Question: Recently I came across a .NET color chart based on their hue and brightness value. What stroke me is the crazy grayscale chart. For example, DarkGray is actually lighter then Gray ? Also, I can't see any logic in the gradation of rgb values, it goes from 0 to 105 to 128 ?
'''
0 : Black
105 : DimGray
128 : Gray
169 : DarkGray!
192 : Silver
211 : LightGray
220 : Gainsboro
245 : Ghostwhite
255 : White
'''
<URL>

What I want is a GrayScaleBrushes class which behaves exactly like the Brushes class, but with my custom scheme, like :
'''
GrayScaleBrushes.Pct05
GrayScaleBrushes.Pct10
GrayScaleBrushes.Pct15
..all the way to.Pct95
...
ie: e.FillRectangle( GrayScaleBrushes.Pct05, exampleRect );
'''
How to do that, making sure that the brushes will dispose correctly ?
The .NET Brushes class looks like the following (disassembled using reflector ).
'''
public sealed class Brushes
{
// Fields
private static readonly object AliceBlueKey = new object();
// Methods
private Brushes()
{
}
// Properties
public static Brush AliceBlue
{
get
{
Brush brush = (Brush) SafeNativeMethods.Gdip.ThreadData[AliceBlueKey];
if (brush == null)
{
brush = new SolidBrush(Color.AliceBlue);
SafeNativeMethods.Gdip.ThreadData[AliceBlueKey] = brush;
}
return brush;
}
}
}
'''
SafeNativeMethods seems unaccessible to me. Suppose I just returned a SolidBrush in a static method, would that make everything dispose correctly ? (And how to test that?)
'''
public sealed class GrayScaleBrushes
{
private static SolidBrush pct05 = null;
public static SolidBrush Pct05
{
get
{
if (pct05 == null)
{
int rgbVal = GetRgbValFromPct( 5 );
pct05 = new SolidBrush(Color.FromArgb(rgbVal, rgbVal, rgbVal));
}
return pct05;
}
}
private static int GetRgbValFromPct(int pct)
{
return 255 - (int)(((float)pct / 100f) * 255f);
}
}
'''
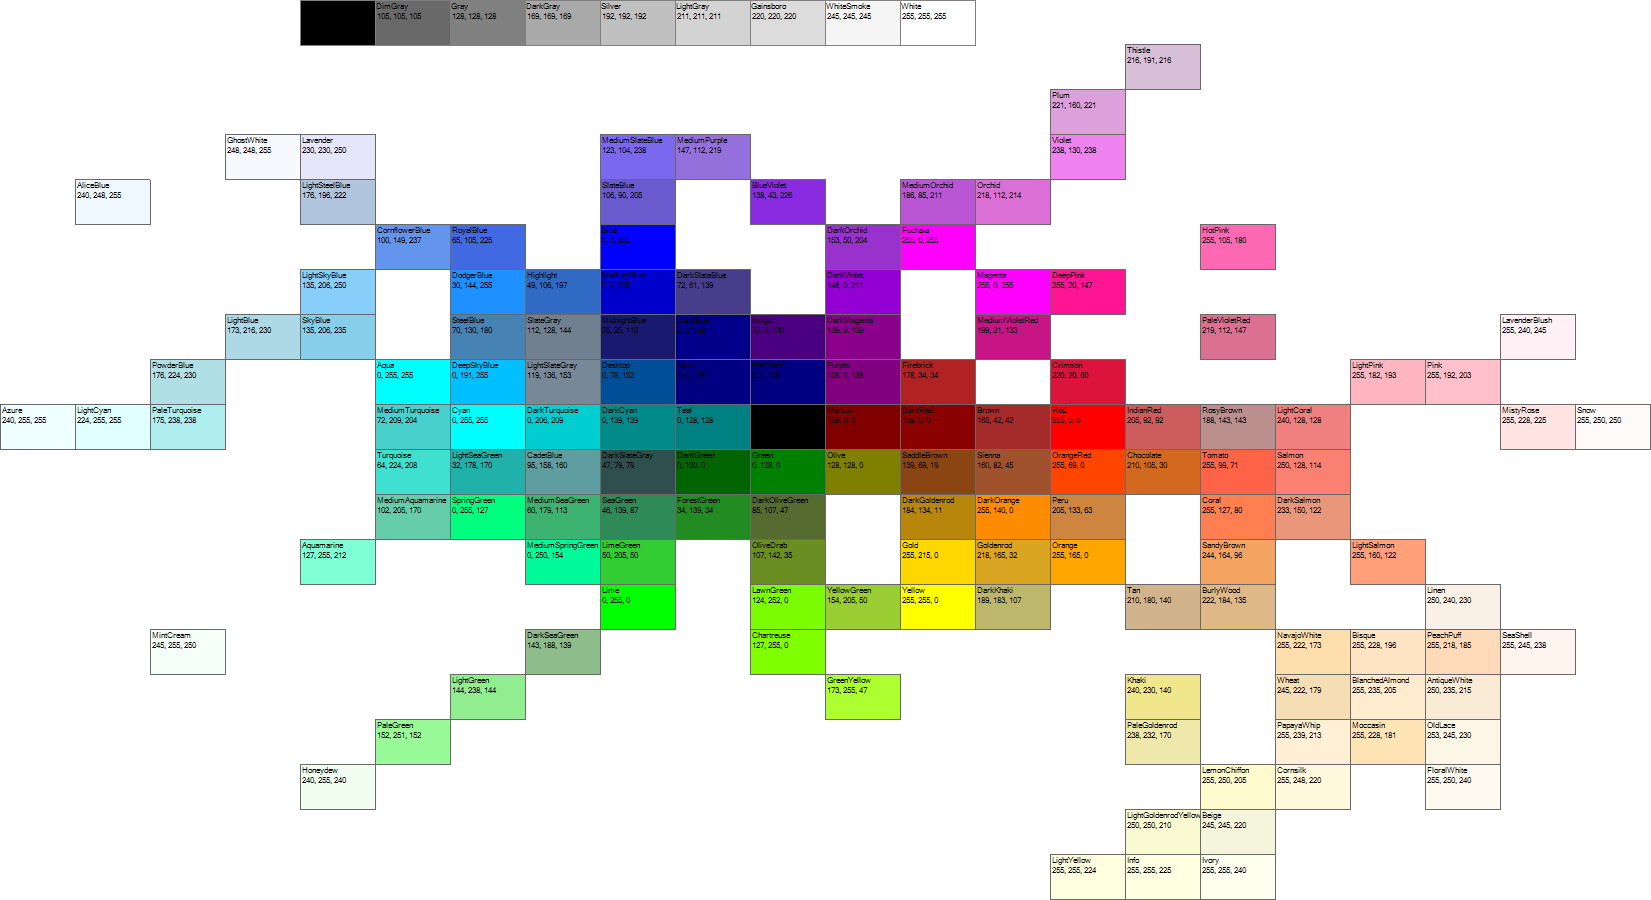
Answer: The 'SafeNativeMethods' is in this case just a simple cache that holds a copy of the brush. So a second call to the property getter won't create a new instance. Instead it will always return the same brush.
To accomplish this you could rewrite your function maybe like this:
'''
public static class GrayScaleBrushes
{
private static SolidBrush _Pct05;
public static SolidBrush Pct05
{
get
{
if (_Pct05 == null)
{
var value = GetRgbValFromPct(5);
_Pct05 = new SolidBrush(Color.FromArgb(value, value, value));
}
return _Pct05;
}
}
private static int GetRgbValFromPct(int pct)
{
// no need to convert to float and back to int again
return 255 - ((pct * 255) / 100);
}
}
'''
This solution will create the gray scales as needed but by the costs of checking for the 'null' every time it is called. You can accomplish this by changing it again a by taking an approach like this:
'''
public static class GrayScaleBrushes
{
public static readonly SolidBrush Pct05;
static GrayScaleBrushes()
{
var value = GetRgbValFromPct(5);
Pct05 = new SolidBrush(Color.FromArgb(value, value, value));
}
}
'''
But i think in this case it just a matter of taste, cause nor the speed nor the memory will be a real problem in both cases.